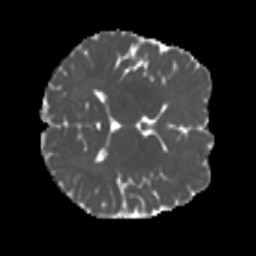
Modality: MD
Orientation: axial
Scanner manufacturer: siemens
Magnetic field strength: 3 T
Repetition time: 4 s
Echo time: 0.0594 s